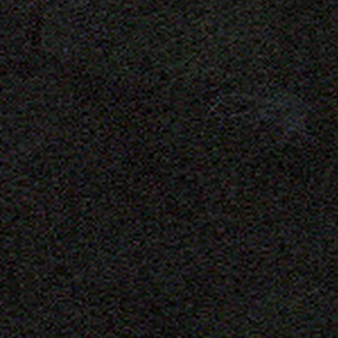
Label: other